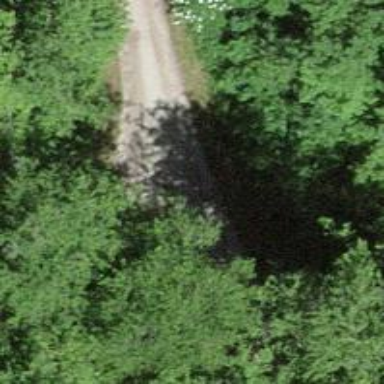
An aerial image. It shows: Gravel track.